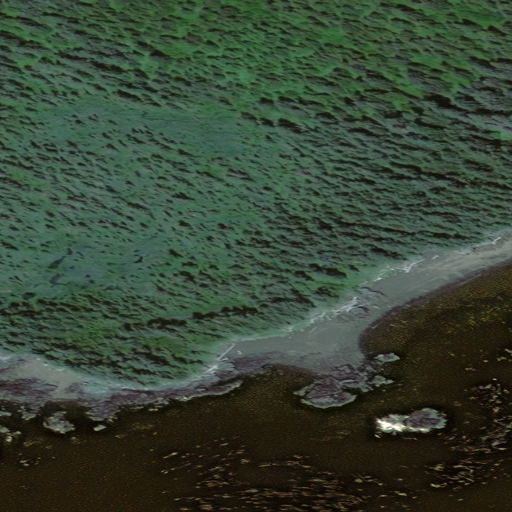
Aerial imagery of cape in Alaska named Kelp Point containing only unknown